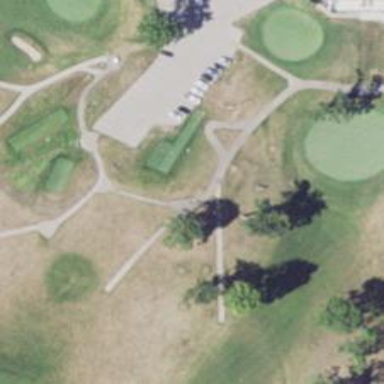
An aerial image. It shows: Path for both roads and golfers.